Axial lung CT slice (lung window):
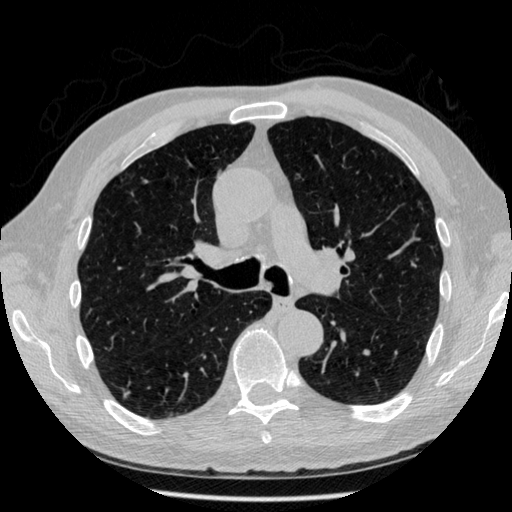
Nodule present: yes
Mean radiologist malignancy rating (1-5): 3